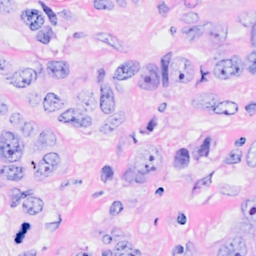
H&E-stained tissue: Breast